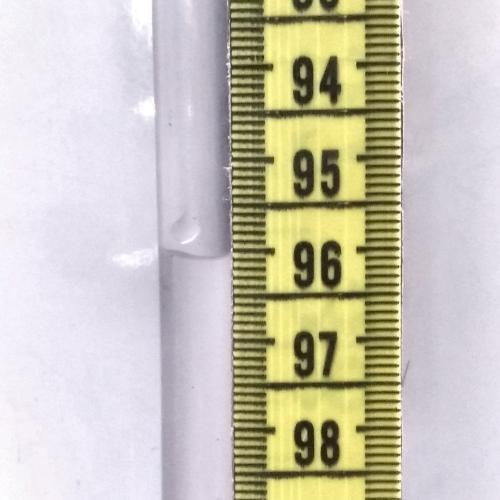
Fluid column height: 96.1 cm